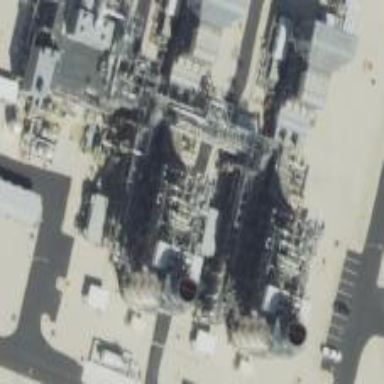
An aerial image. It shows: Gas turbine generator is in use.